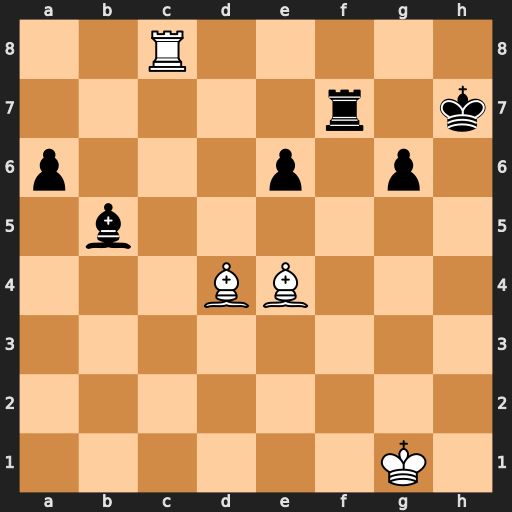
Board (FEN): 2R5/5r1k/p3p1p1/1b6/3BB3/8/8/6K1
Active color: w
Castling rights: -
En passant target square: -
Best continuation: Rh8#